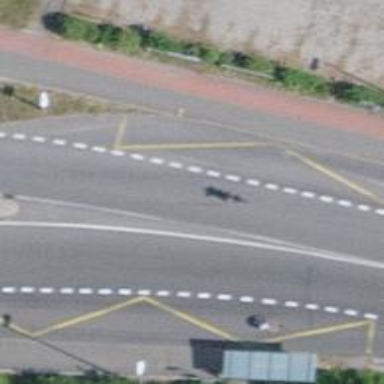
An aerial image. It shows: Bus stop equipped with public transport stop position.